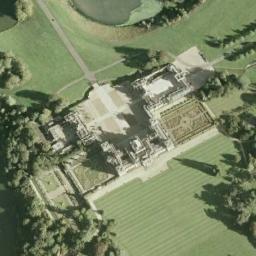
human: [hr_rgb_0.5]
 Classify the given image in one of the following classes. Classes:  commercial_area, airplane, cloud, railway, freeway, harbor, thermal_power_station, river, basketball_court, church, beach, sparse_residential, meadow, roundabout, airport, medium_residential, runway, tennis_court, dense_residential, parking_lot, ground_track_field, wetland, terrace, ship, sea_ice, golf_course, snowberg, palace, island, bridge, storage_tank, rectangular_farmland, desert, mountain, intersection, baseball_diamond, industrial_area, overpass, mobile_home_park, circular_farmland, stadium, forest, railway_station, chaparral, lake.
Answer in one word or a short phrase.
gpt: palace